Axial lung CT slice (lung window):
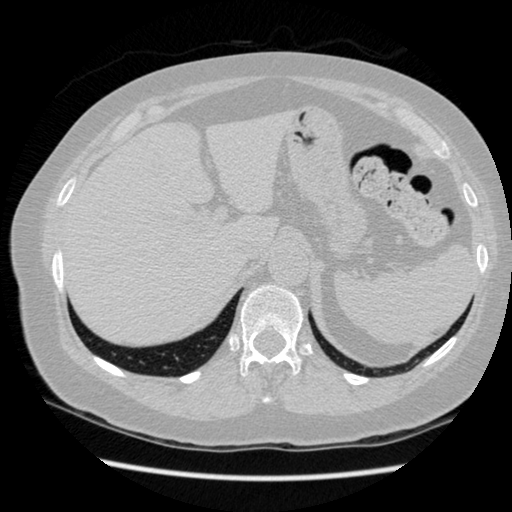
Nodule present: no